Field crop: maize
Growth stage: 2
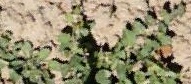
Species: convolvulus